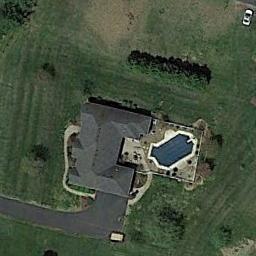
Label: residential